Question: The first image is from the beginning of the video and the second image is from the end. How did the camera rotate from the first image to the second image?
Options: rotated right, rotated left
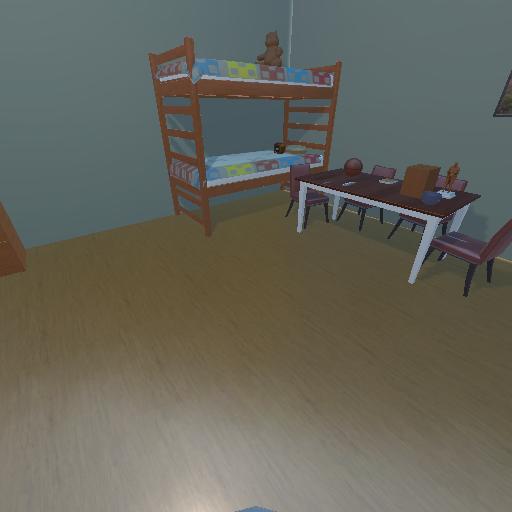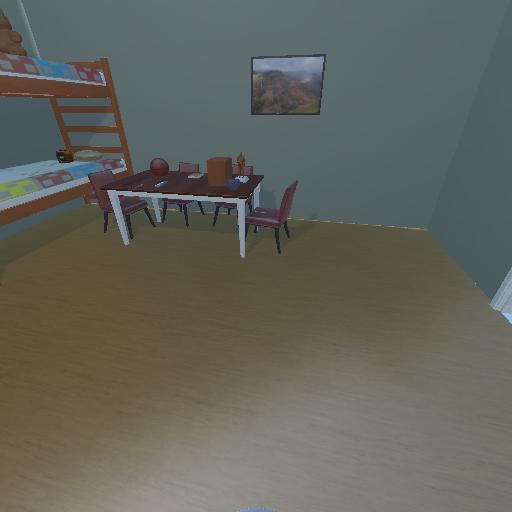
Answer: rotated right